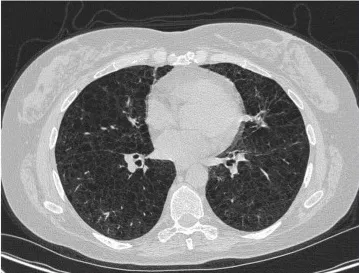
High-resolution computed tomography from case 1.
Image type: radiology (ct)